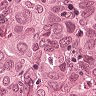
Metastatic tissue present: yes